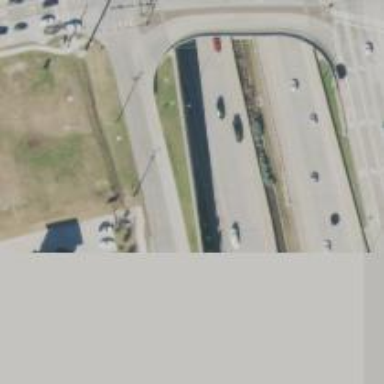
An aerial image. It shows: Secondary road with frontage road.